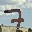
Label: 7